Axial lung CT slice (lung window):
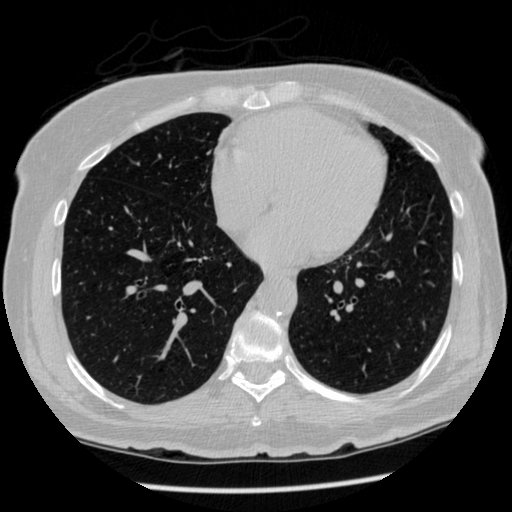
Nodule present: no